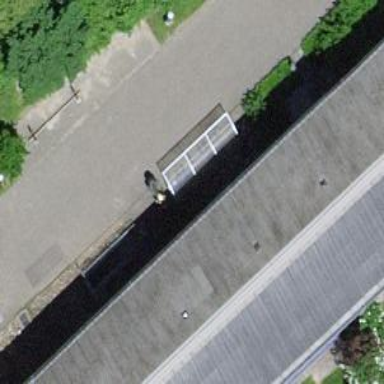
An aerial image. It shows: Bicycle parking facility.